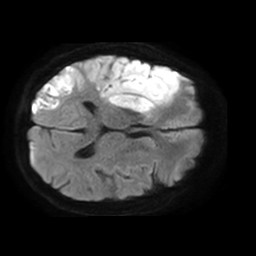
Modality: TRACE
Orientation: axial
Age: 53
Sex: male
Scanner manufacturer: philips
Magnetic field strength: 1.5 T
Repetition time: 3.403 s
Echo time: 0.06922 s